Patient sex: F
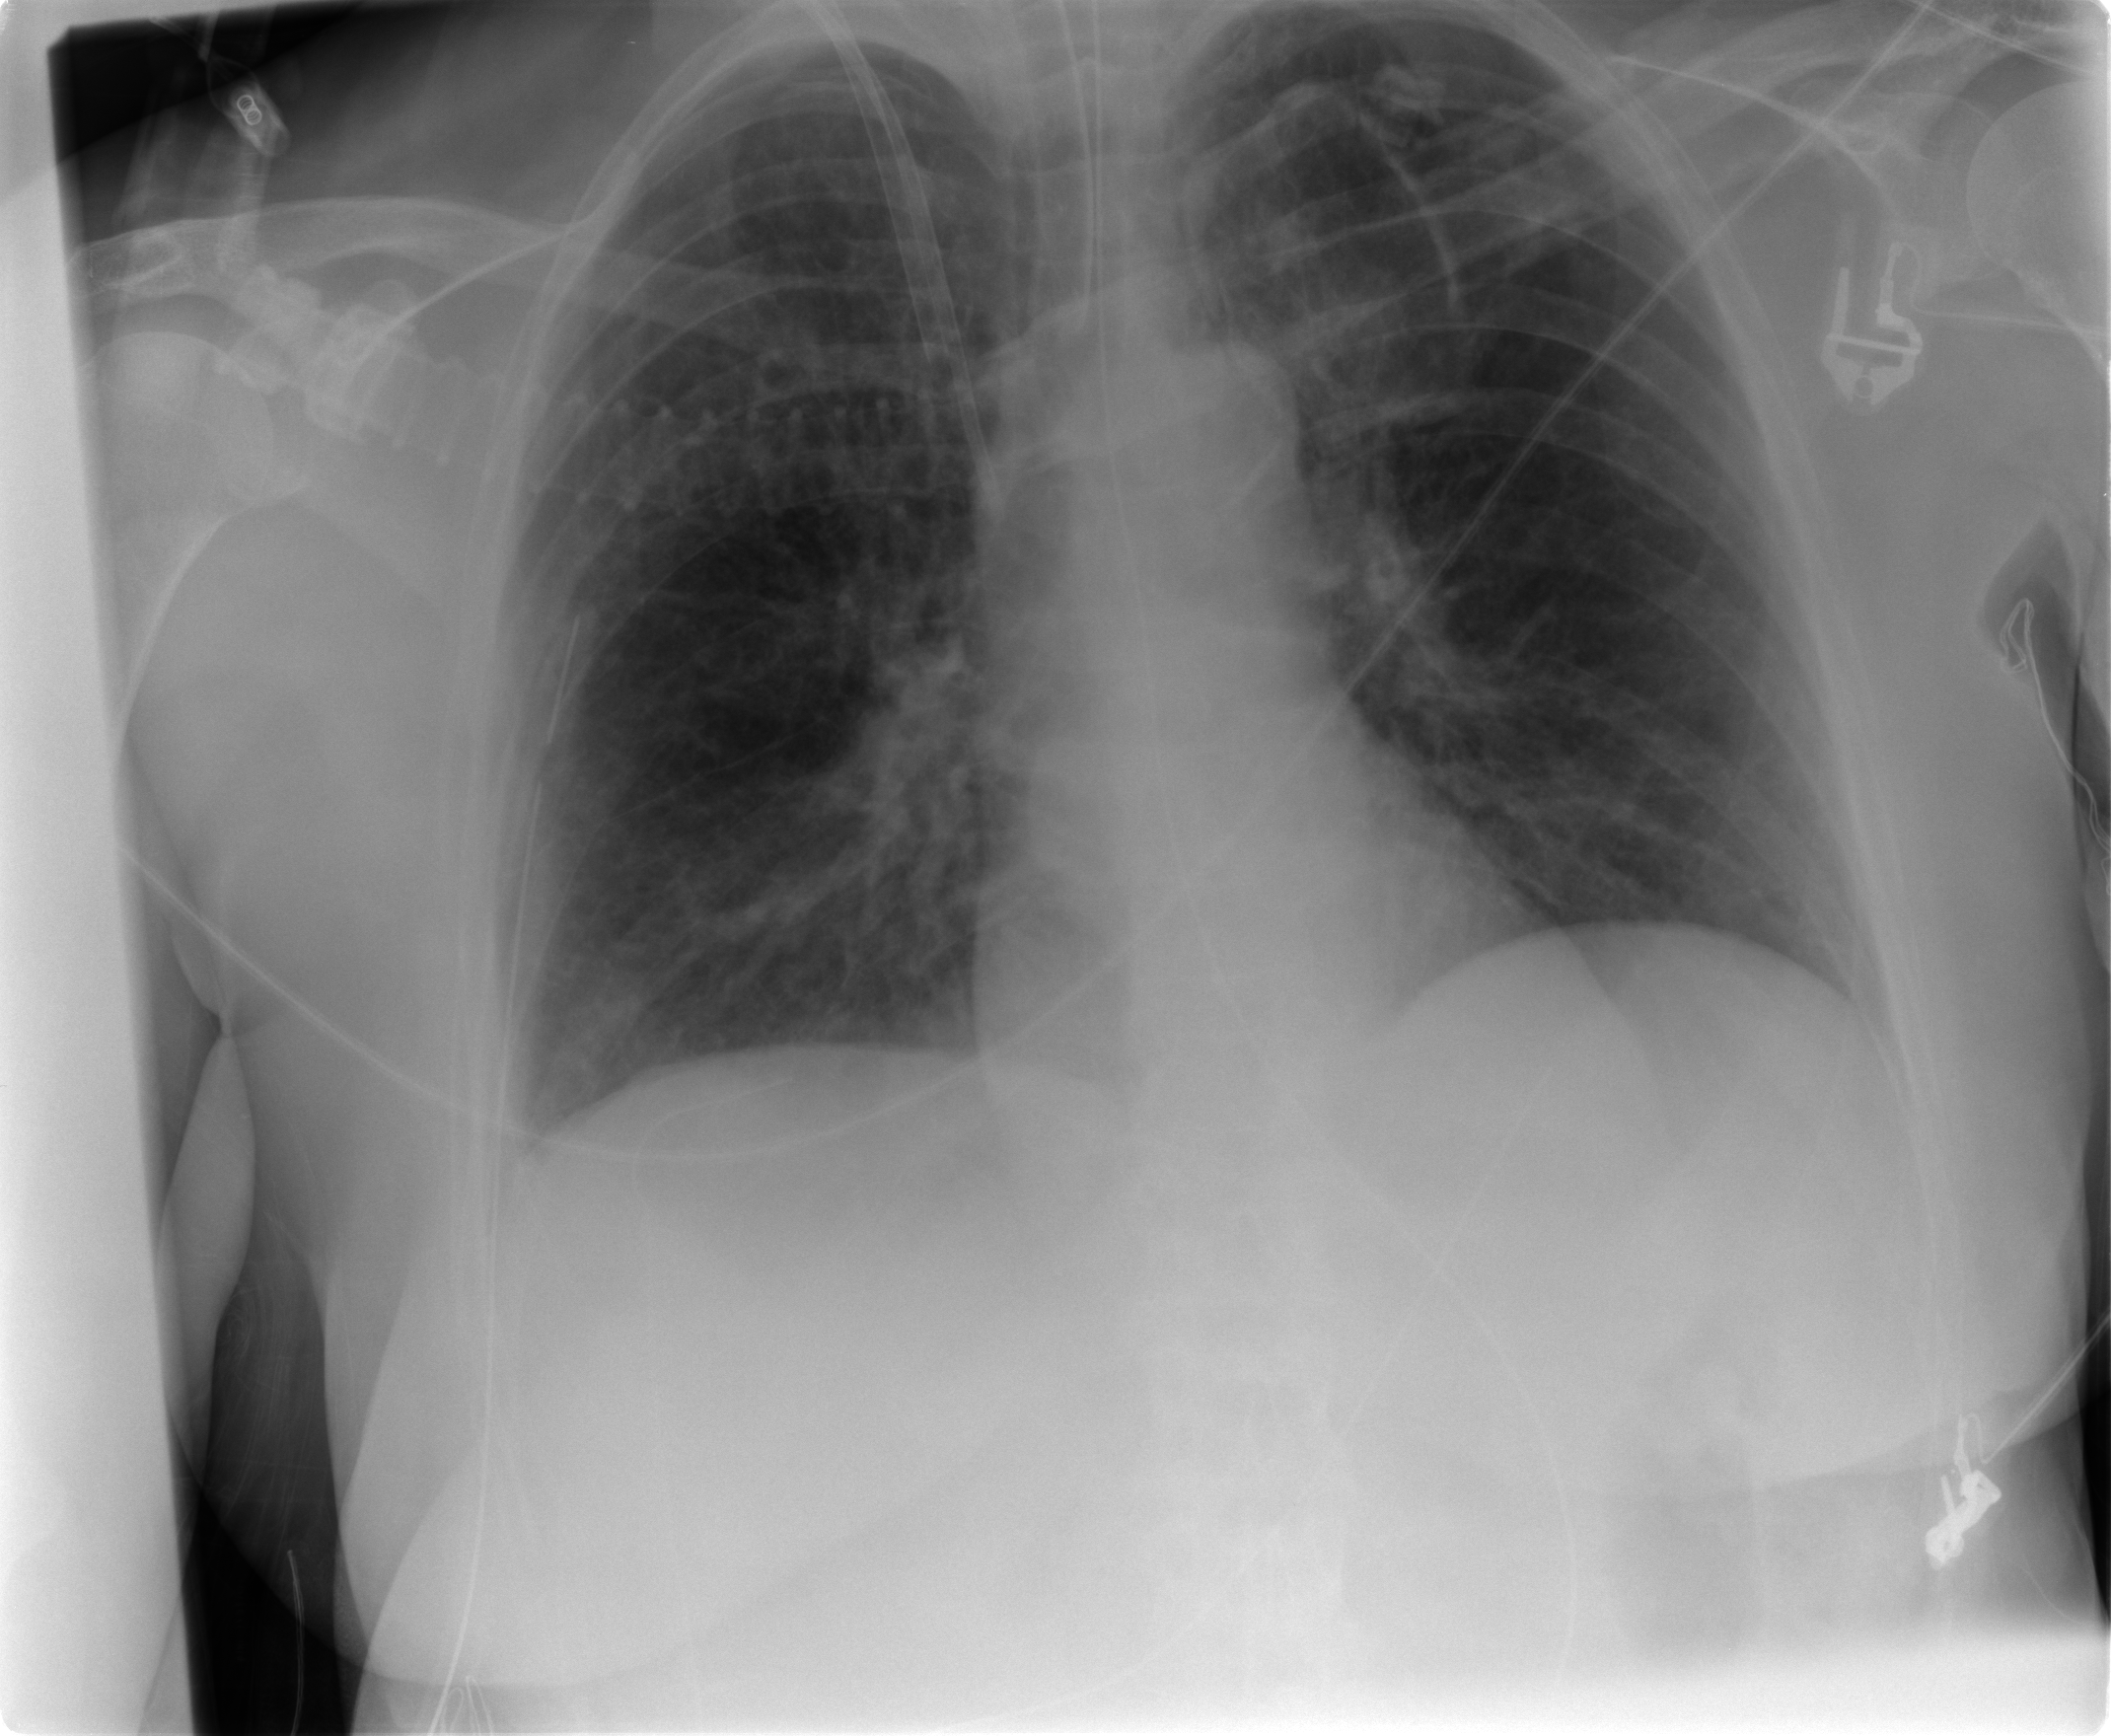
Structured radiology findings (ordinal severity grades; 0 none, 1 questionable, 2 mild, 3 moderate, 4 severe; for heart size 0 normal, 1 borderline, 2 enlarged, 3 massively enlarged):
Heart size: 0
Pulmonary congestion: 0
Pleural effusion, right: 0
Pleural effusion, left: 0
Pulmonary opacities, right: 0
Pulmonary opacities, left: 0
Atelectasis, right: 1
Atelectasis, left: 0